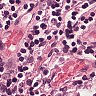
Metastatic tissue present: no